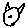
Label: cat